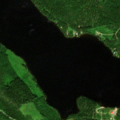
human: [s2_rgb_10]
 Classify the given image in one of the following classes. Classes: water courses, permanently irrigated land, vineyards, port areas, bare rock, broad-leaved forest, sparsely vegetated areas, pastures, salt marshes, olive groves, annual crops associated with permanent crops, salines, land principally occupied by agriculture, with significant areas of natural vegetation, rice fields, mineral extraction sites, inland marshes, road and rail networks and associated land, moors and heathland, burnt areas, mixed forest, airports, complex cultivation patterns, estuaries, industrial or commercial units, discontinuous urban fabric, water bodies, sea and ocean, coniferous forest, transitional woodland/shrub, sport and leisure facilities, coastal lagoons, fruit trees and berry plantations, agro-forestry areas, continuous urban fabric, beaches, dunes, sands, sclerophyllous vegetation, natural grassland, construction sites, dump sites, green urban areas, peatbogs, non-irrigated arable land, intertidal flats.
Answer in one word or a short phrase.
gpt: mixed forest, water bodies